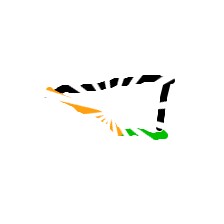
Shape: trapezoid